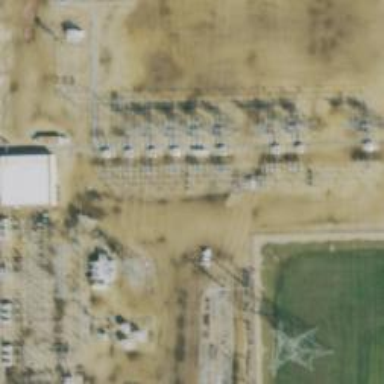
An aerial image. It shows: Switch used for power control.